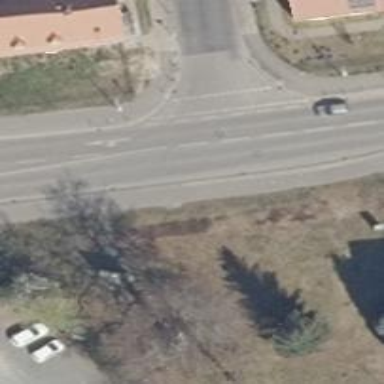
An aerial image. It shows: Secondary road with asphalt surface and sidewalks on both sides.